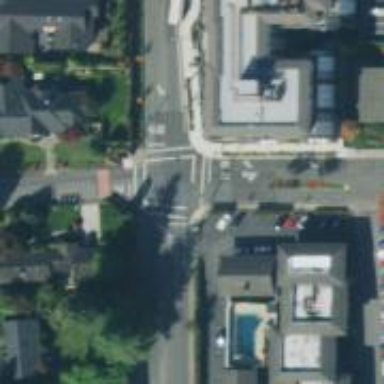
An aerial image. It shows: Traffic island located on footway.